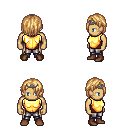
a pixel art fantasy rpg character, male body template, human, tanned skin, gold chest armor, metal pants, light blonde bangs hairstyle, iron tiara, brown shoes, four views (front, back, left, right), 2x2 character sprite sheet, small pixel art, hard edges, no anti-aliasing